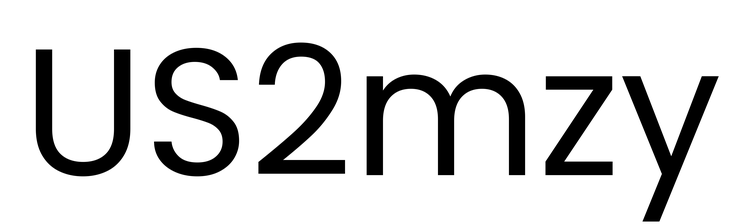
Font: Poppins-Regular